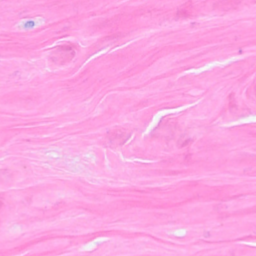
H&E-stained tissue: Breast